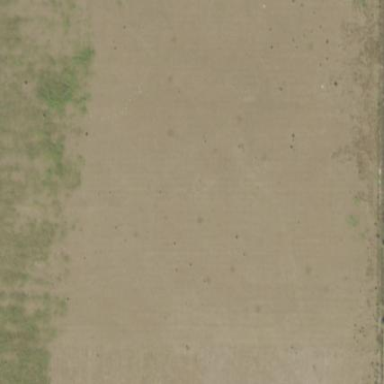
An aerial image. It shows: Farmland with grass as the main crop.